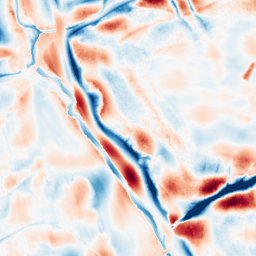
Category: wavelet
Decomposition family: wavelet_biorthogonal
Decomposition parameters: wavelet: bior3.5
level: 5
Upsampling method: bicubic
Upsampling parameters: scale: 8
Upsampling scale: 8